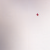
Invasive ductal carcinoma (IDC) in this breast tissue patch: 0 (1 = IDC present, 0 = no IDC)